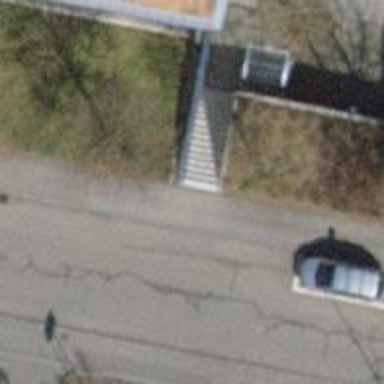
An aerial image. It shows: Set of steps on the road.